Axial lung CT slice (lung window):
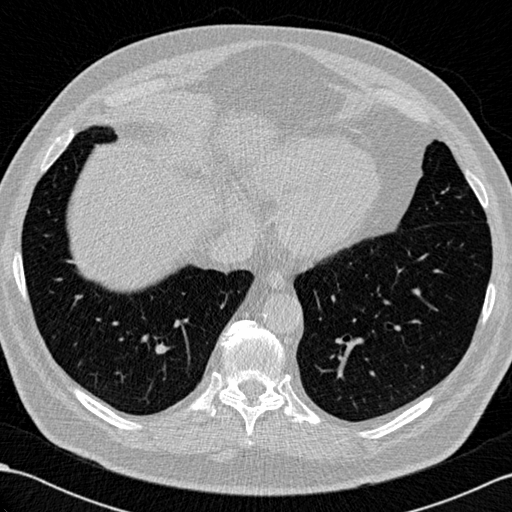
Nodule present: no